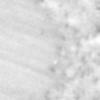
Label: no_change